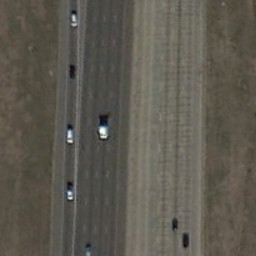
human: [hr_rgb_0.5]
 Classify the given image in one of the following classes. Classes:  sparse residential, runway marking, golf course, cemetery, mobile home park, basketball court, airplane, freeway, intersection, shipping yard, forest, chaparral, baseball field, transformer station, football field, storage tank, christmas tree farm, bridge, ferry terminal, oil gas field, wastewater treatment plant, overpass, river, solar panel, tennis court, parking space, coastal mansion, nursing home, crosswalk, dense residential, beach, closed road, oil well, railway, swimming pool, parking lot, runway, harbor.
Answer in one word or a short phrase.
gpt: freeway